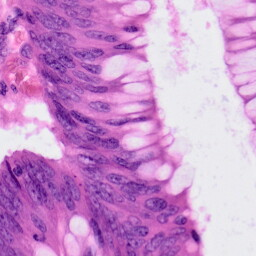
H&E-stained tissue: Colon